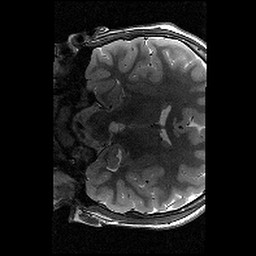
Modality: T2w
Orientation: coronal
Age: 11
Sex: male
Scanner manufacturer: siemens
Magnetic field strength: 3 T
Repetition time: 9.23 s
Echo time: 0.067 s